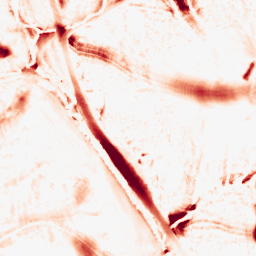
Category: morphological
Decomposition family: morphological
Decomposition parameters: operation: opening
size: 20
Upsampling method: cubic_mitchell
Upsampling parameters: scale: 2
Upsampling scale: 2